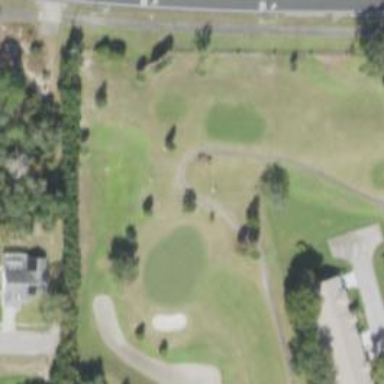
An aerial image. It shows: Footway that serves as golf path.